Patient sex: M
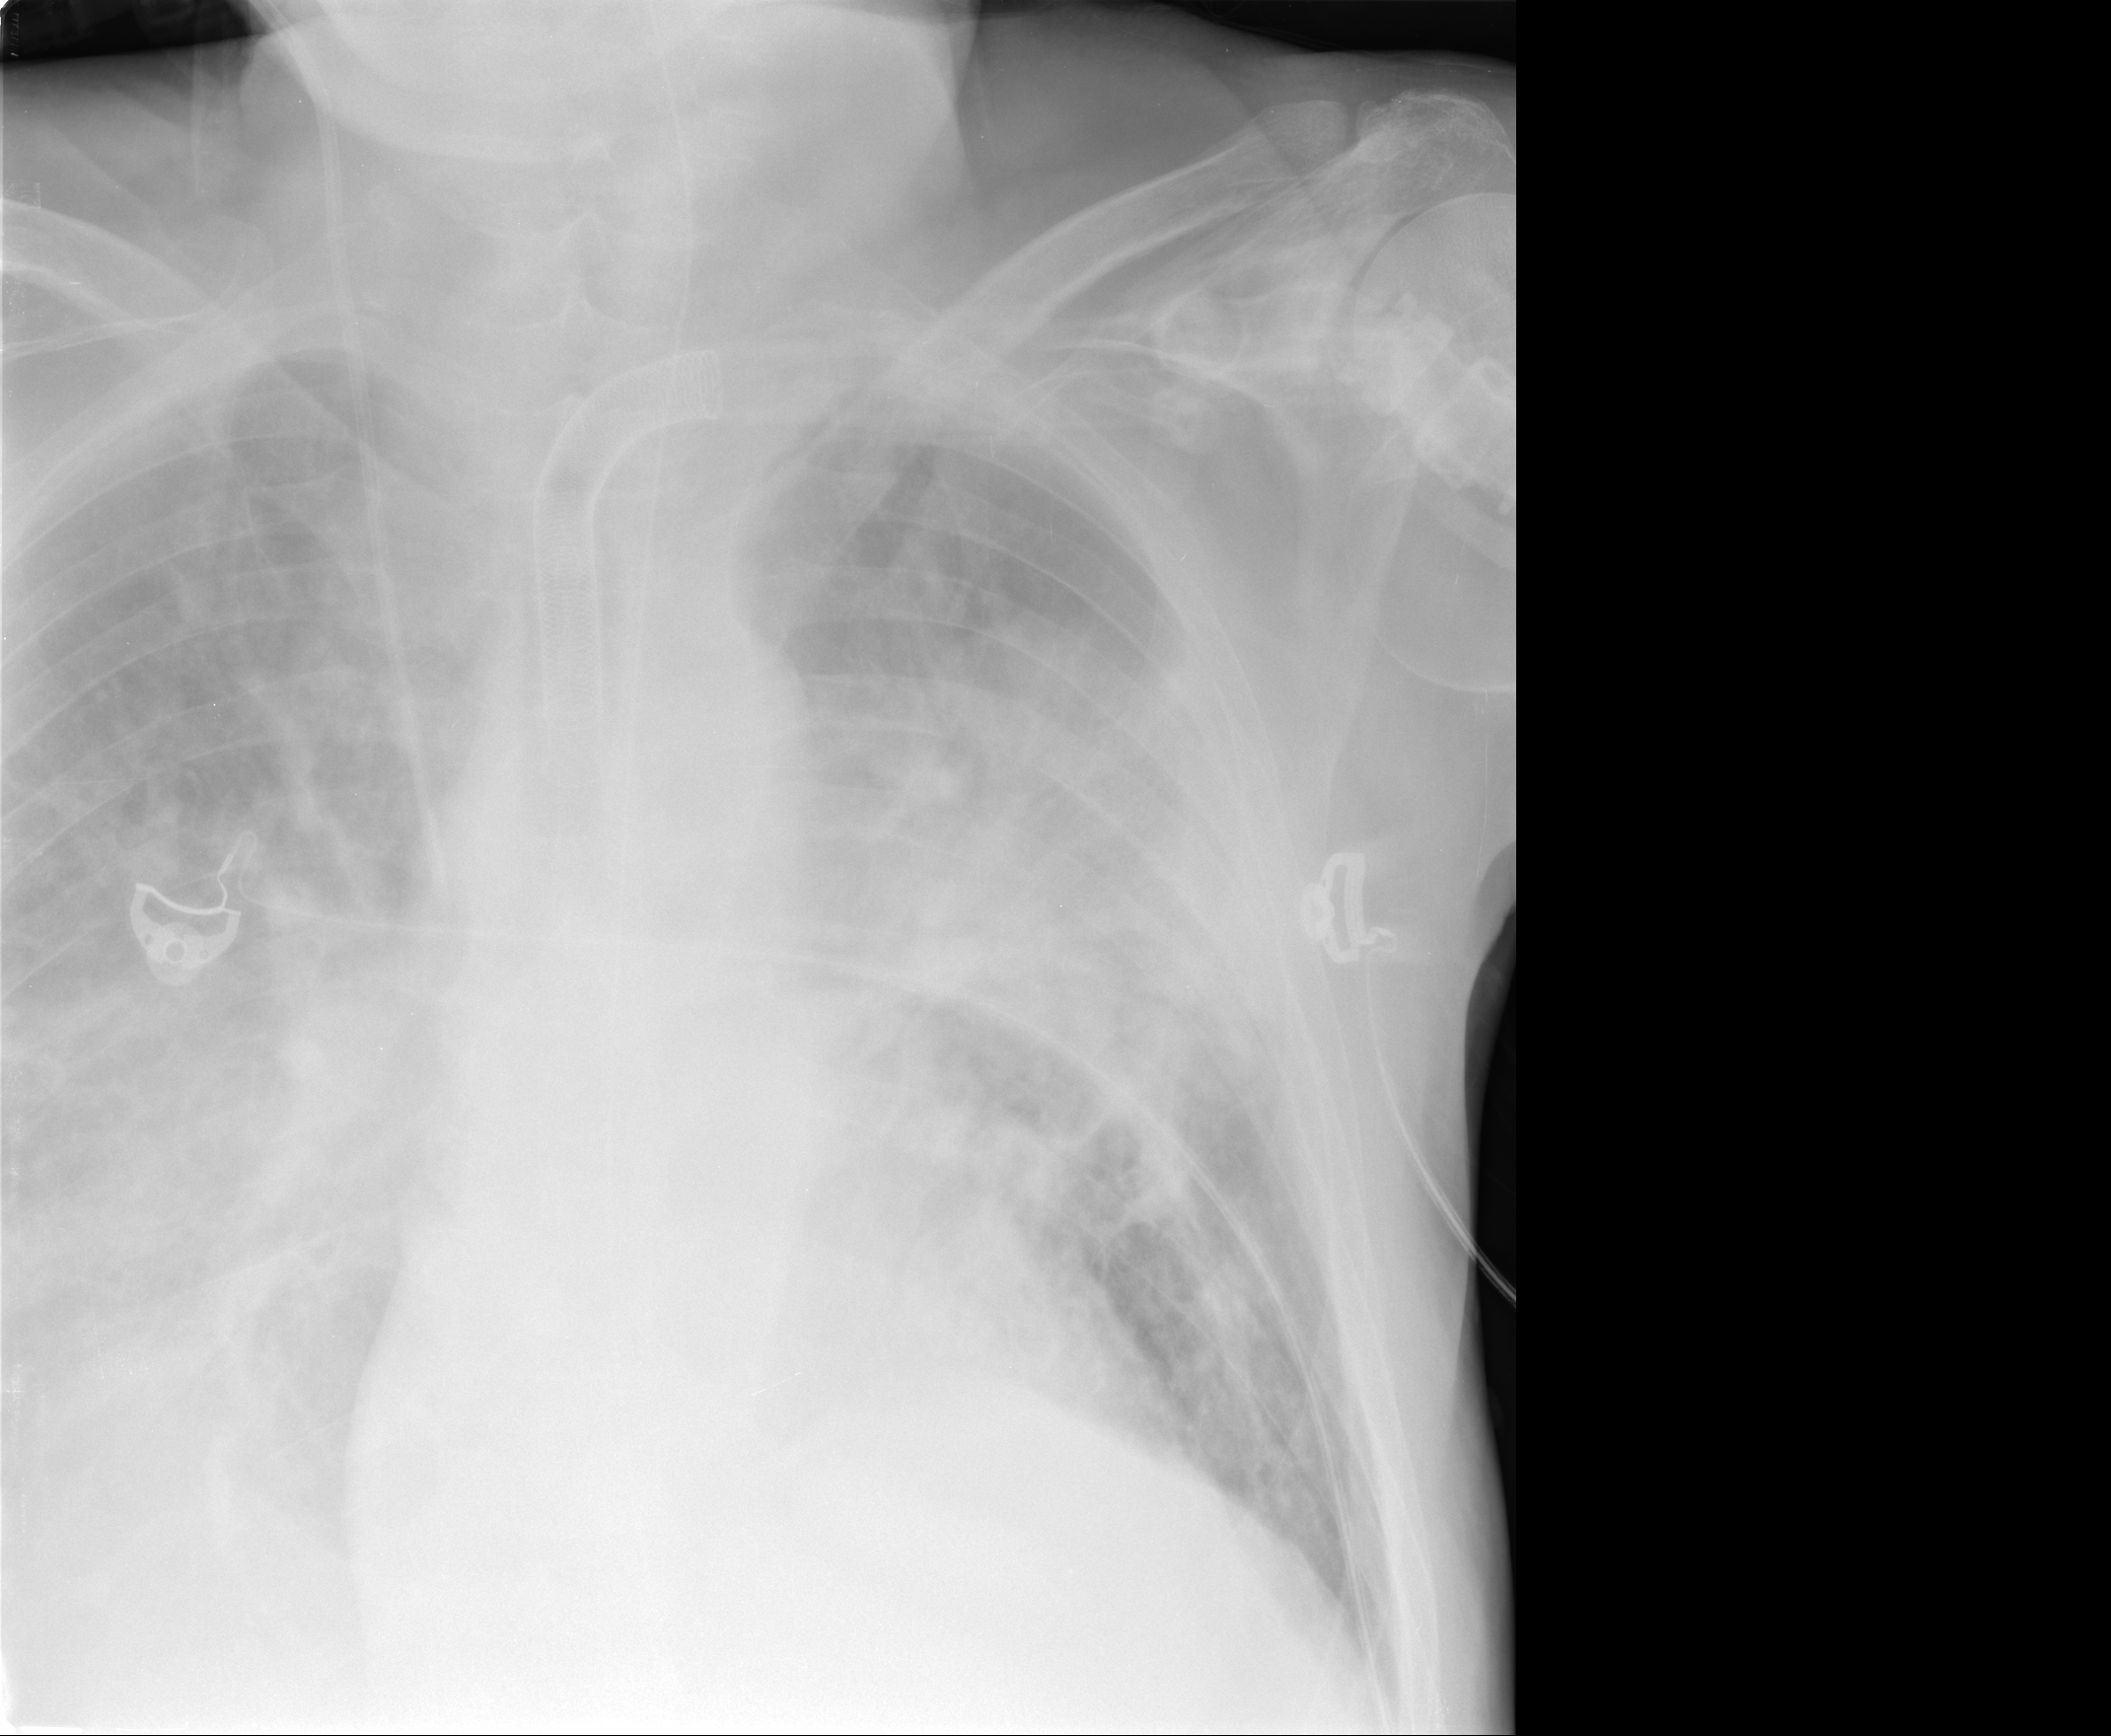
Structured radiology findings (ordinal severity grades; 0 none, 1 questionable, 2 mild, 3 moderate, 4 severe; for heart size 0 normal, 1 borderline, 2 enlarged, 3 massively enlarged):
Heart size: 1
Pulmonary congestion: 2
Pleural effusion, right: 1
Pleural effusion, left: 0
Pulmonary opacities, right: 3
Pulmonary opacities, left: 3
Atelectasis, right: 2
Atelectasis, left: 2